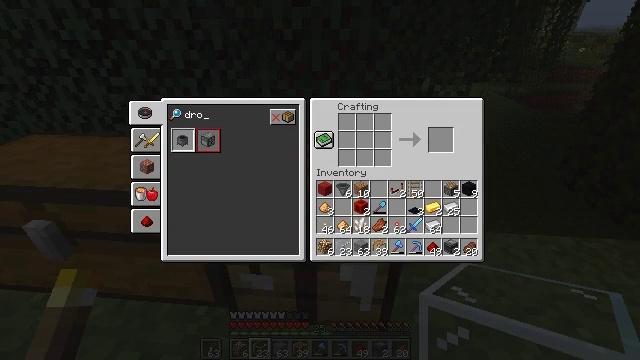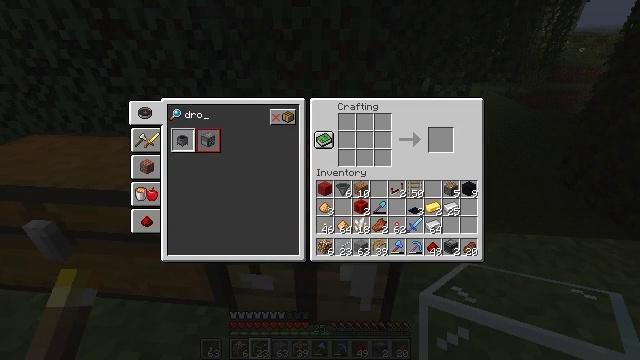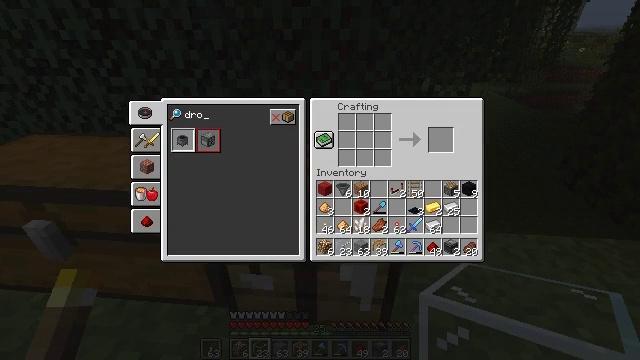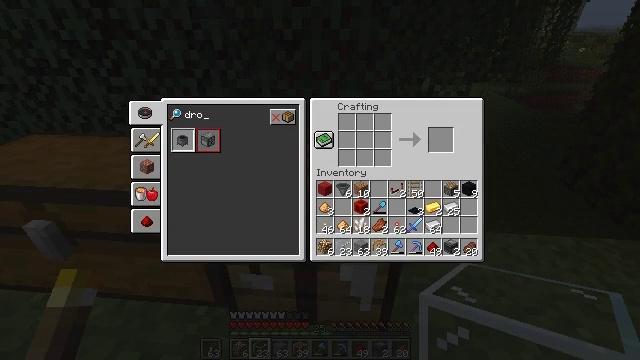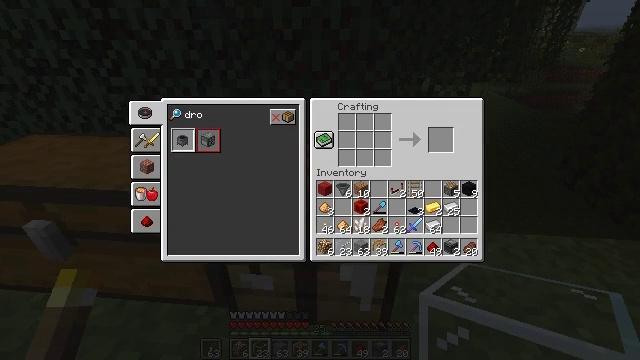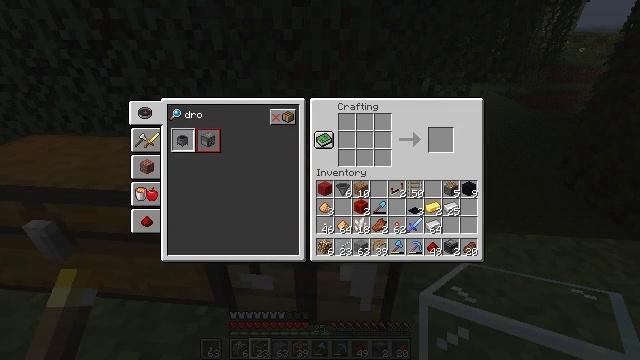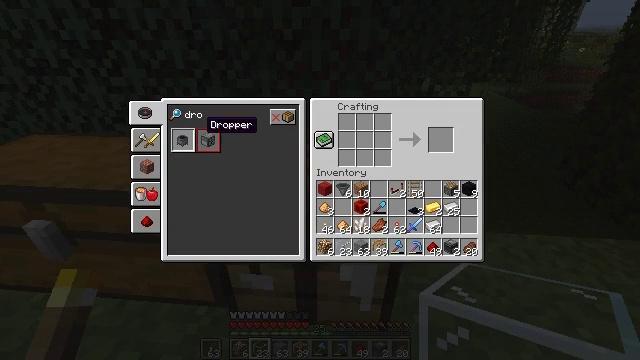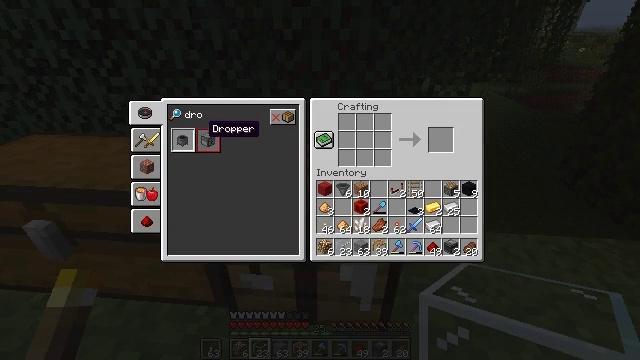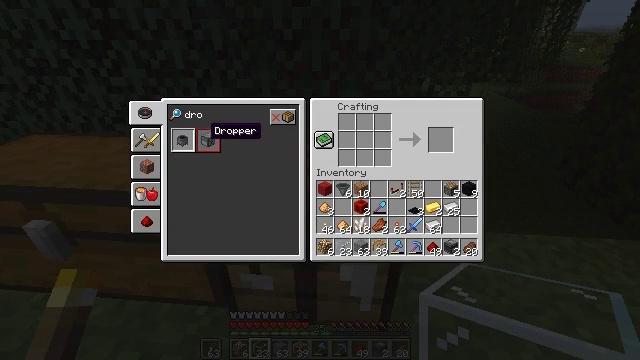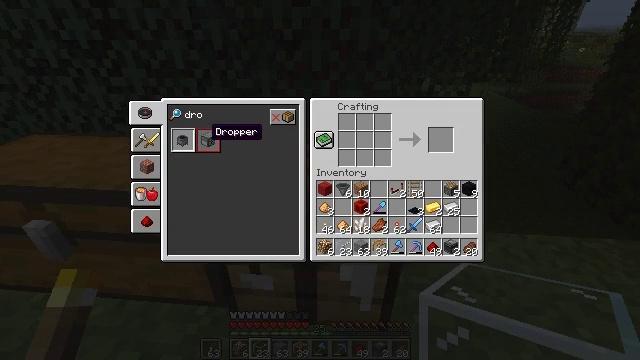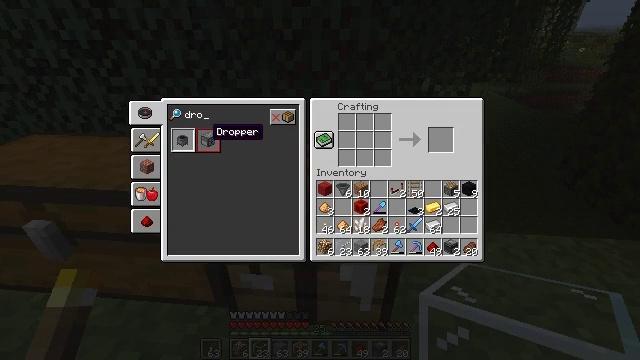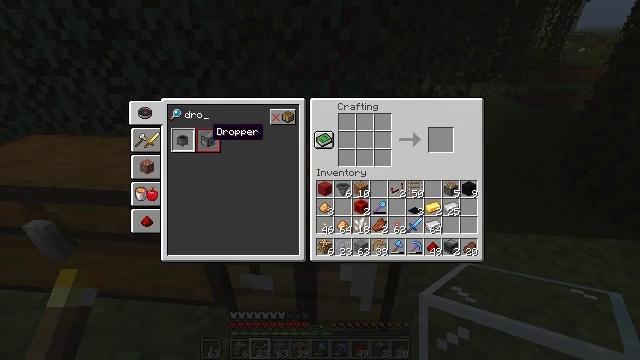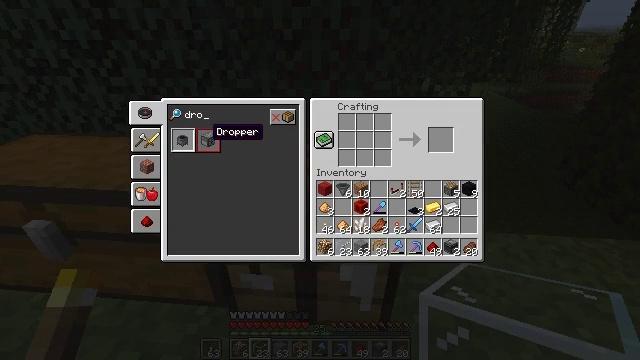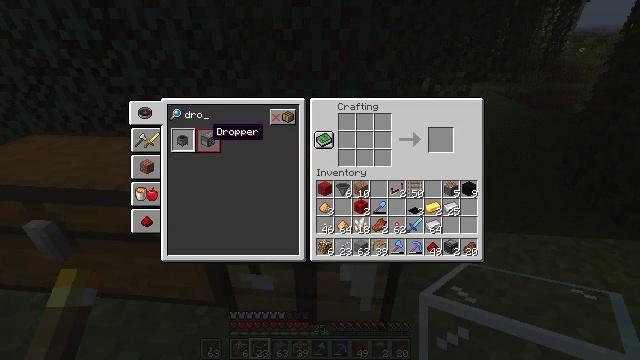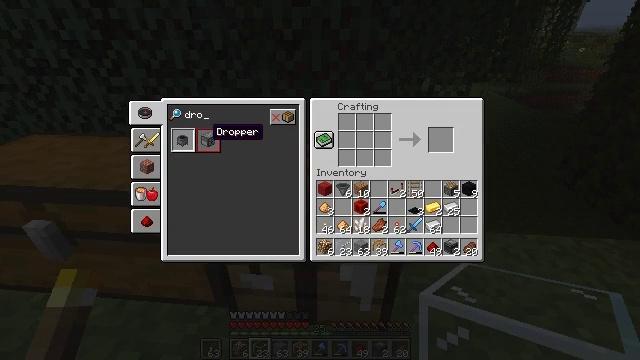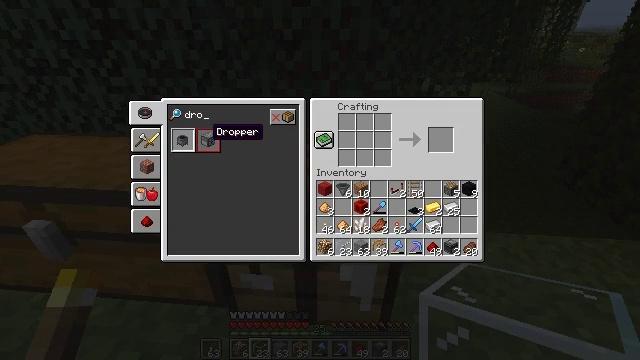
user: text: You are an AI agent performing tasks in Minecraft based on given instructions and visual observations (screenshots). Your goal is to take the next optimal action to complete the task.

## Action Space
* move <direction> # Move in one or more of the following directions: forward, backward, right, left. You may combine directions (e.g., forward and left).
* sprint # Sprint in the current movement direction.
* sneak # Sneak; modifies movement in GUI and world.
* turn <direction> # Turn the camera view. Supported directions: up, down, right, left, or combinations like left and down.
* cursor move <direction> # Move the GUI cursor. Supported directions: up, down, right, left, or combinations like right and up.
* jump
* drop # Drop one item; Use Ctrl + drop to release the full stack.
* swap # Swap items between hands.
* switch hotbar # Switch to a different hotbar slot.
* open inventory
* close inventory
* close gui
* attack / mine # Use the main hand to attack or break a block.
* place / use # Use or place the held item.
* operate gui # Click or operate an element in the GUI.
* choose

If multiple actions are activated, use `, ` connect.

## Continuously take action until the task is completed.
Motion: motion action
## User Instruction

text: Craft a dropper with cobblestones and redstone.
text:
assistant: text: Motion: no_op
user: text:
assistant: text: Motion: no_op
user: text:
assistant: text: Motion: no_op
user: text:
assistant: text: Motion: no_op
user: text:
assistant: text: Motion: no_op
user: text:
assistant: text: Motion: cursor move down
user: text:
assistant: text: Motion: no_op
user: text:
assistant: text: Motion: no_op
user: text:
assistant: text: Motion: no_op
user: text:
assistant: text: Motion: no_op
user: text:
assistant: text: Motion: no_op
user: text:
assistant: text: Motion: operate gui
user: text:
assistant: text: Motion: operate gui
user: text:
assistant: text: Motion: operate gui
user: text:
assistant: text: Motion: no_op
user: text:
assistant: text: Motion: no_op
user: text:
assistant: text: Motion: no_op
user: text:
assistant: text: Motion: no_op
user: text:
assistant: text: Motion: no_op
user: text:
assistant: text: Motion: no_op
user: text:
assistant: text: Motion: no_op
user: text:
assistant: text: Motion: no_op
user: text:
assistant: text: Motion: no_op
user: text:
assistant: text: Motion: no_op
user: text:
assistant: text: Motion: no_op
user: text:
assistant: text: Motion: cursor move right
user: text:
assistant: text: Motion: cursor move right
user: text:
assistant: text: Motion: cursor move right and down
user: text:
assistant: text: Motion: cursor move right
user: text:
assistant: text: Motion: cursor move right